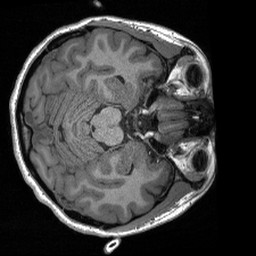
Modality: T1w
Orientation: axial
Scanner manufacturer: siemens
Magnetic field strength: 3 T
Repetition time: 2.4 s
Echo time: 0.00213 s